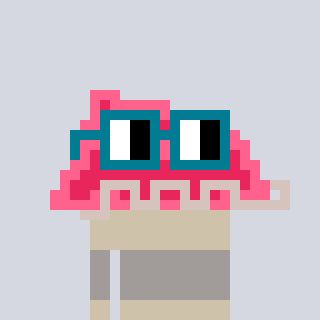
a pixel art character with square dark green glasses, a retainer-shaped head and a bege-colored body on a cool background